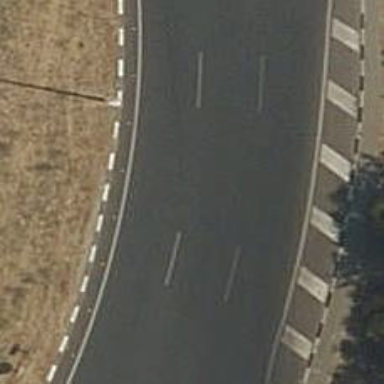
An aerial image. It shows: Tertiary road that leads to roundabout.